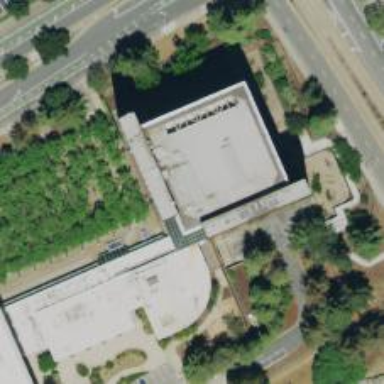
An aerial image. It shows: Government office.